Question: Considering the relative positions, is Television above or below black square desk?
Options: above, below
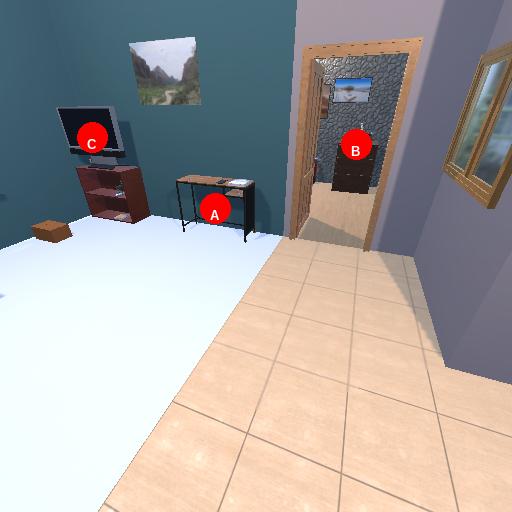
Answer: above